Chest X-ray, PA view. Patient: 32 years old, sex M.
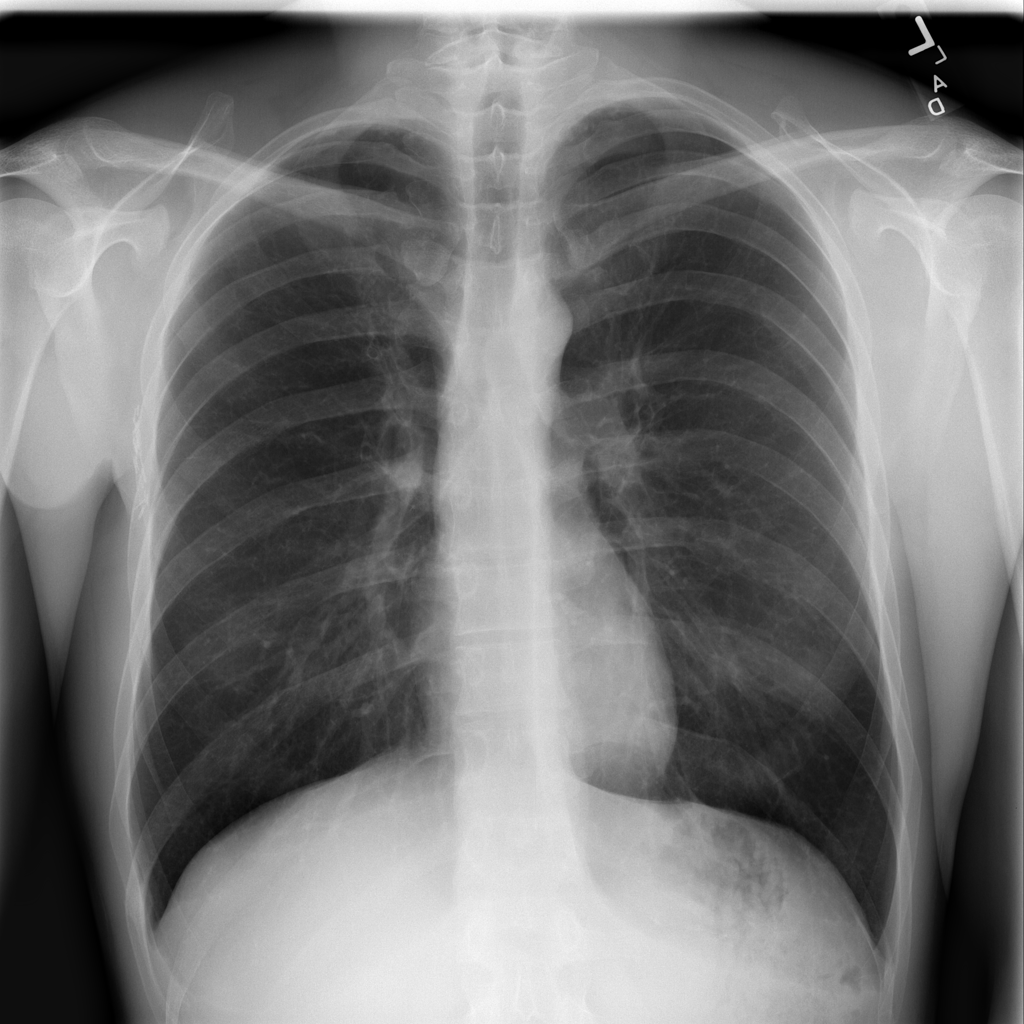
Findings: No Finding